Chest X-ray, AP view. Patient: 46 years old, sex M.
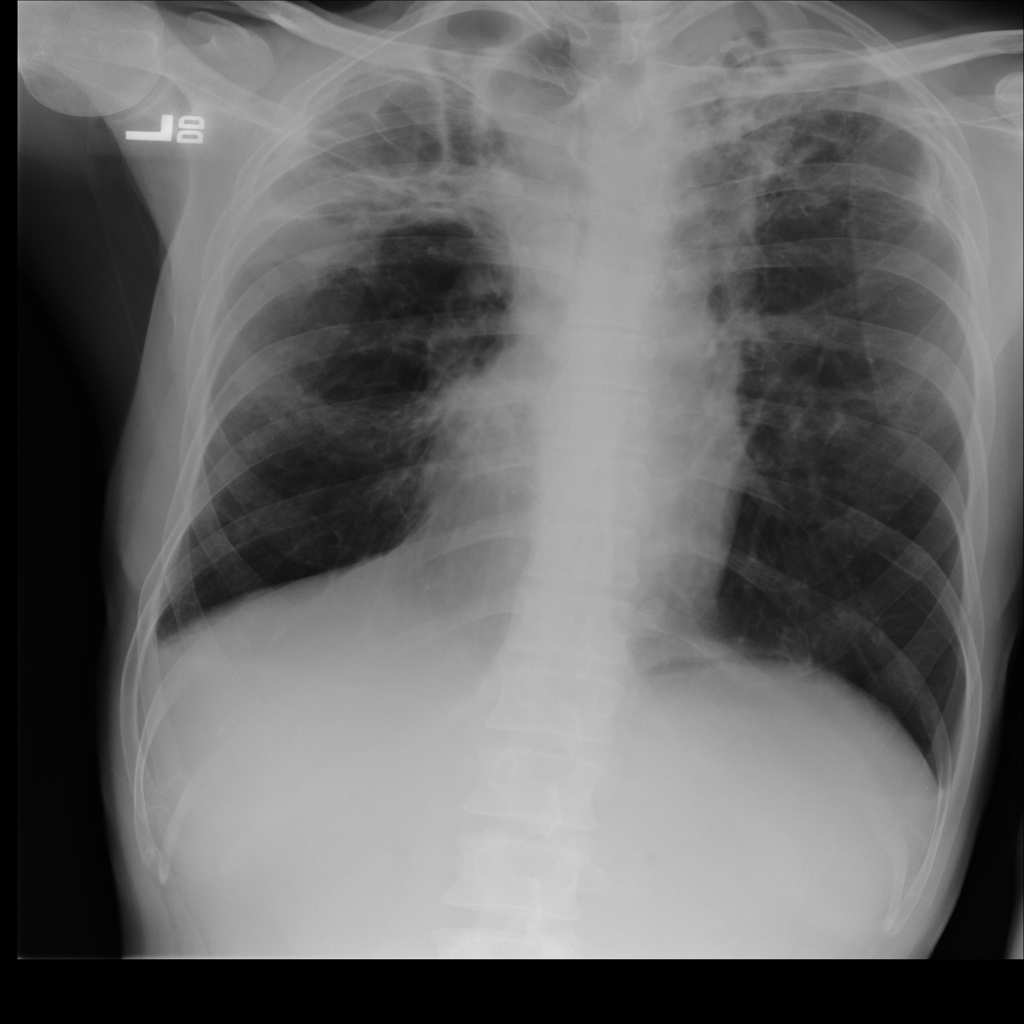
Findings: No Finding